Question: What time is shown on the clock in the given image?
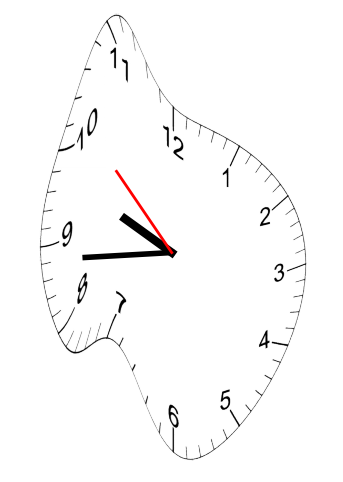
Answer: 09:43:52